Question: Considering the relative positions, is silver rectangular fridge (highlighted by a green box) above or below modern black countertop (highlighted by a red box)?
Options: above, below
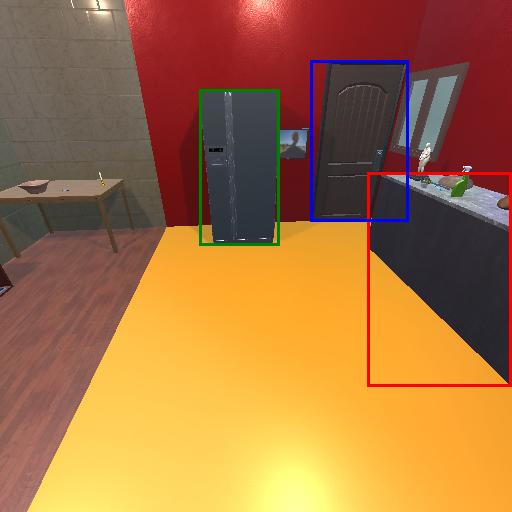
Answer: above